Field crop: maize
Growth stage: 2
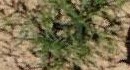
Species: salsola